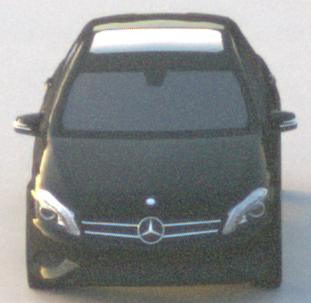
Make: Mercedes-Benz
Model: A 180
Detailed model: A-Class (176)
Model produced from: 2012/09
Model produced until: 2015/07
Doors: 5
Color: black
Road condition: dry road
Daytime: dawn
Contrast: medium contrast